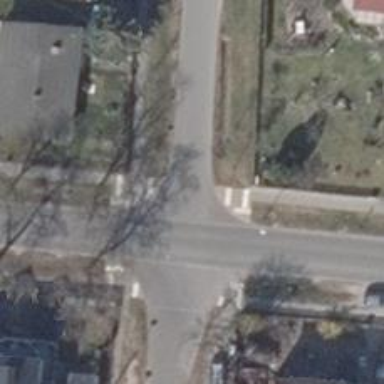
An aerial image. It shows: Unmarked crossing on the road.